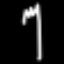
Label: fork